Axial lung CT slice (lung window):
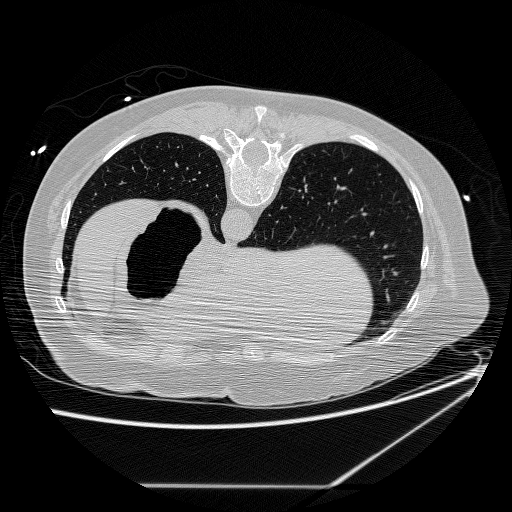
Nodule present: no